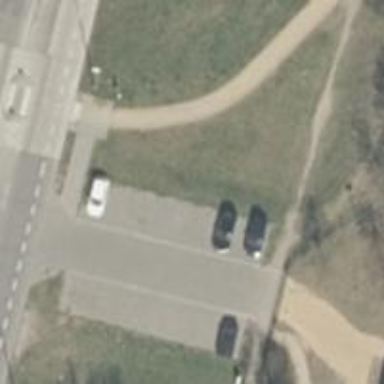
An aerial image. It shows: Parking area with grass paver surface.